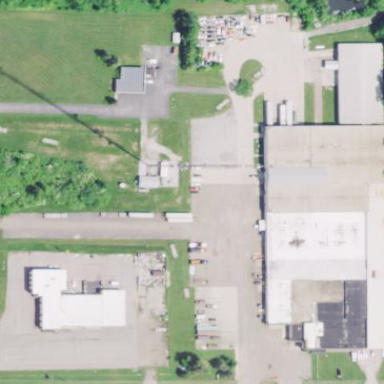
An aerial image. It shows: Industrial area.